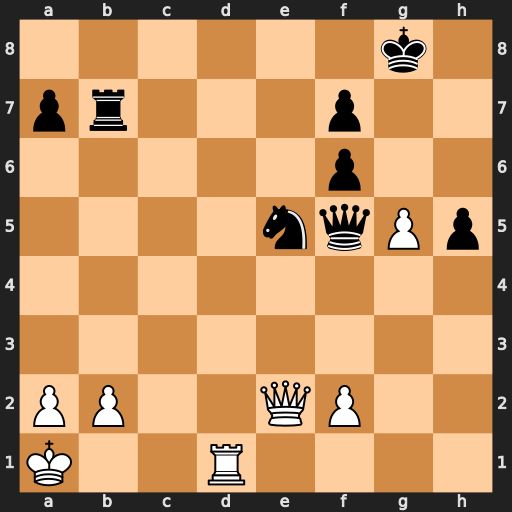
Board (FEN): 6k1/pr3p2/5p2/4nqPp/8/8/PP2QP2/K2R4
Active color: w
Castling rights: -
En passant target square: -
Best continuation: Rd8+ Kg7 Qxh5 Qxg5 Qh8+ Kg6 Rg8+